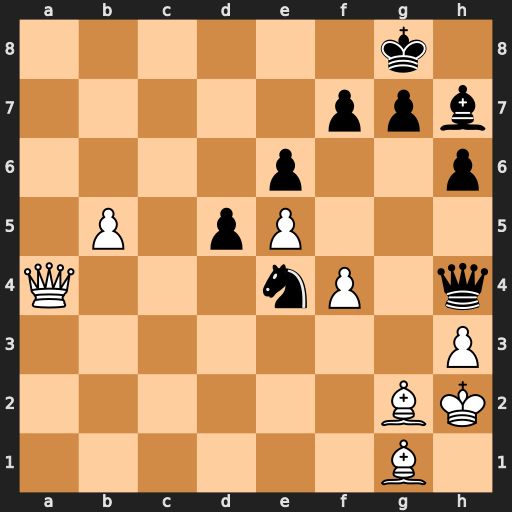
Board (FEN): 6k1/5ppb/4p2p/1P1pP3/Q3nP1q/7P/6BK/6B1
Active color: w
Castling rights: -
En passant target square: -
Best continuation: Qa8+ Qd8 Qxd8#